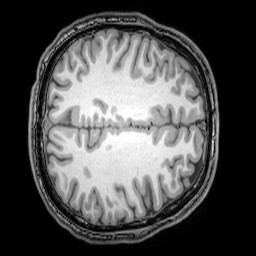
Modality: T1w
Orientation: axial
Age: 21
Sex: male
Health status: healthy
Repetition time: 0.081 s
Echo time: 0.037 s